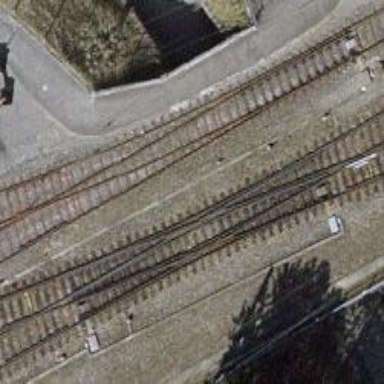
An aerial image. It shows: Rail yard with electrified contact lines for railway operations.